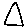
Label: triangle